Field crop: maize
Growth stage: 2
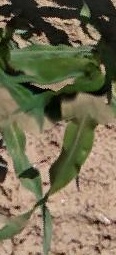
Species: maize